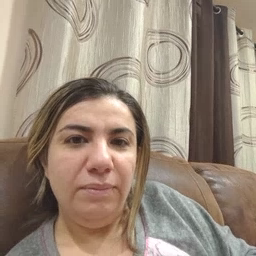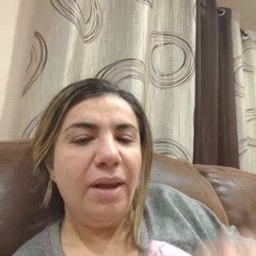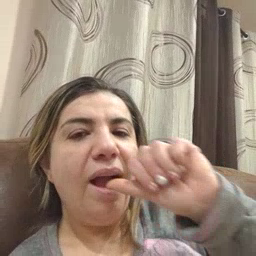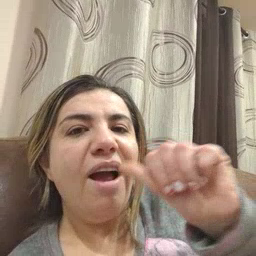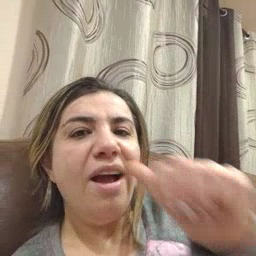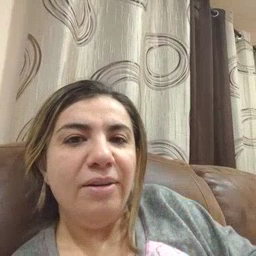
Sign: nuts